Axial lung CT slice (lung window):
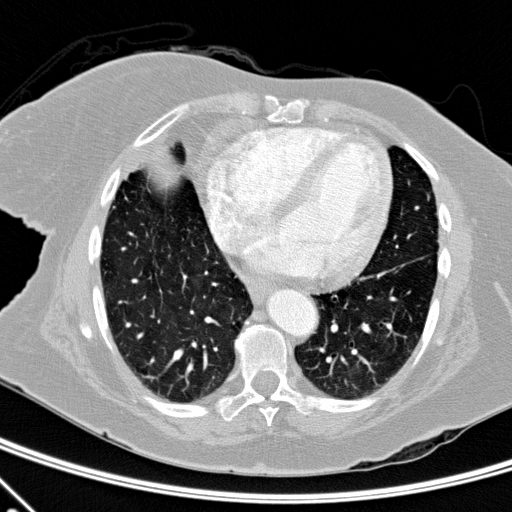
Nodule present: no